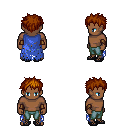
a pixel art fantasy rpg character, male body template, human, dark skin, blue tattered cape, teal pants, brunette bedhead hairstyle, leather bracers, ghillies, four views (front, back, left, right), 2x2 character sprite sheet, small pixel art, hard edges, no anti-aliasing